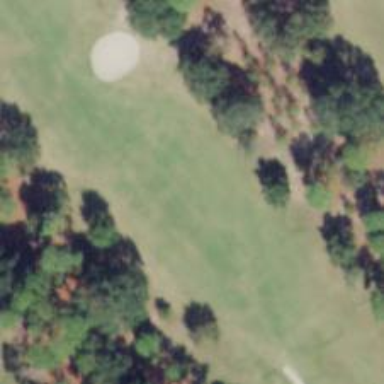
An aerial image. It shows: Golf hole.